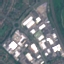
Land use / land cover class: Industrial